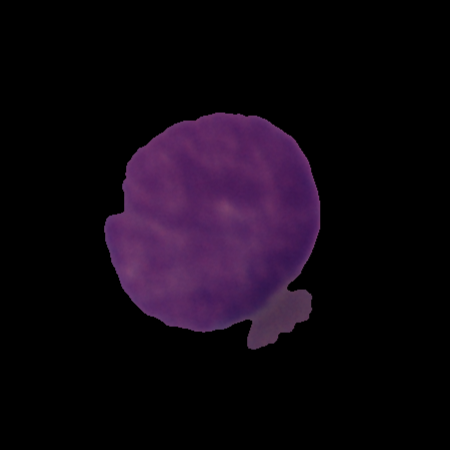
Label: cancer